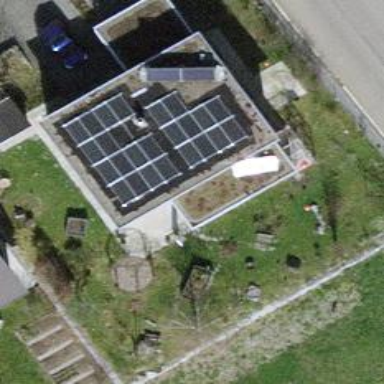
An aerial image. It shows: Solar power generator using photovoltaic panels.